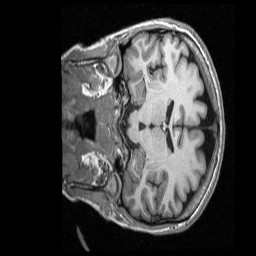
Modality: T1w
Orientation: coronal
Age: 26
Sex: female
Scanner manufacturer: siemens
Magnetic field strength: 3 T
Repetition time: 2.3 s
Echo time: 0.00298 s